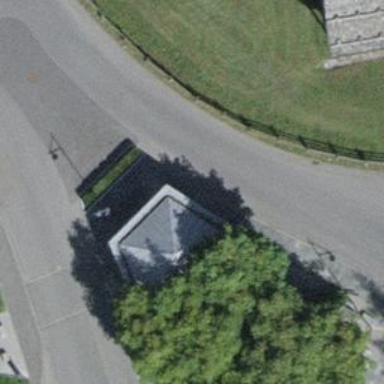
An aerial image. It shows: Kiosk shop.